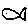
Label: fish